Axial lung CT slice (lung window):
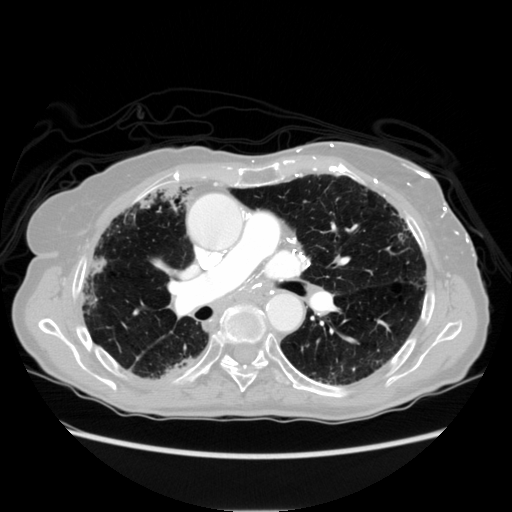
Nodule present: no